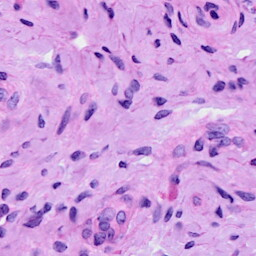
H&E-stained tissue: Cervix